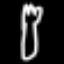
Label: fork